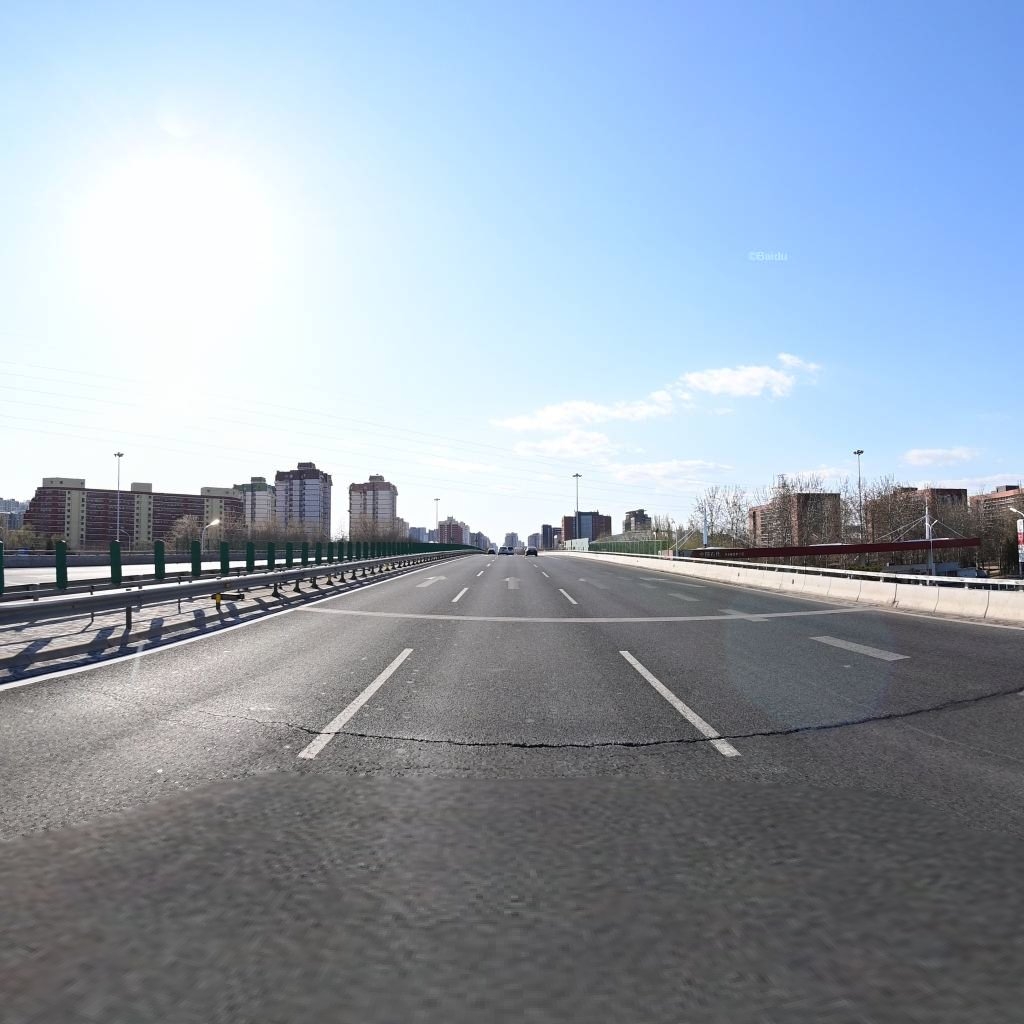
Region: Chaoyang
Road damage annotations: transverse crack